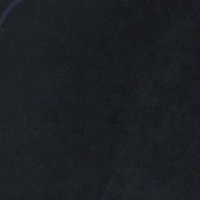
EUNIS habitat code: 43
Species observed at this site:
Stictoleptura rubra
Erynnis tages
Aphantopus hyperantus